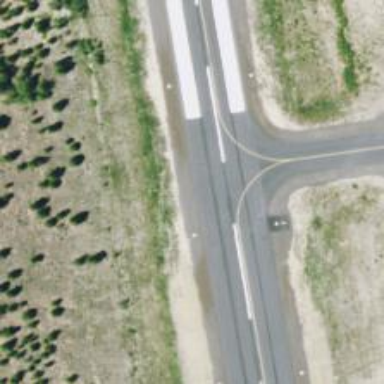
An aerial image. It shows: Asphalt runway at the airport.